Question: i have an activity that displays two buttons , on click of call button i want to show another activity as shown in image.

Please help .How to achieve this
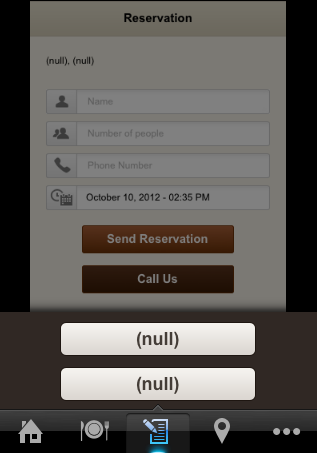
Answer: One way to do it is to have a custom layout which you add to each activity with a viewgroup as such:
'''
private View view;
public void onCreate(Bundle savedInstanceState) {
super.onCreate(savedInstanceState);
setContentView(R.layout.main);
ViewGroup parent = (ViewGroup) findViewById(R.id.linearLayout1);
view = LayoutInflater.from(getBaseContext()).inflate(R.layout.custom_layout,
null);
parent.addView(view);
'''
Then you just need to implement your listeners and whatnot further down :)